Question: I am new to MFC & BGCControlBar.
Now I plan to use CBCGPListCtrl which is defined as:
'''
class BCGCBPRODLLEXPORT CBCGPListCtrl : public CListCtrl
'''
&
'''
CBCGPListCtrl m_wndWatch;
'''
Now in the demo code I plan to change:
'''
int CWatchBar::OnCreate(LPCREATESTRUCT lpCreateStruct)
{
if (CBCGPDockingControlBar::OnCreate(lpCreateStruct) == -1)
return -1;
m_Font.CreateStockObject (DEFAULT_GUI_FONT);
CRect rectDummy;
rectDummy.SetRectEmpty ();
// Create output pane:
const DWORD dwStyle = WS_CHILD | WS_VISIBLE | WS_CLIPSIBLINGS | WS_VSCROLL | LVS_REPORT | LVS_EDITLABELS ;
m_wndWatch.Create (dwStyle, rectDummy, this, ID_LIST_1);
m_wndWatch.SendMessage (LVM_SETEXTENDEDLISTVIEWSTYLE, 0,
LVS_EX_FULLROWSELECT | LVS_EX_GRIDLINES);
m_wndWatch.InsertColumn (0, _T("Variable"), LVCFMT_LEFT, 100);
m_wndWatch.InsertColumn (1, _T("Value"), LVCFMT_LEFT, 100);
m_wndWatch.InsertItem (0, _T("m_nCount"));
m_wndWatch.SetItemText (0, 1, _T("100"));
m_wndWatch.SetFont (&m_Font);
return 0;
}
'''
What I get is a list(as in pic), I can only edit the 1st colum and the data can not be retained.

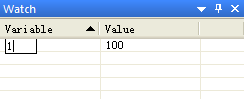
Answer: You need a grid control rather than a CListCtrl (or derived class). Actually, it's possible to add support for edition in other columns but it's a looooooot of work and not the kind of thing I'd recommend to a newcomer.
According to <URL>, they have a grid control.